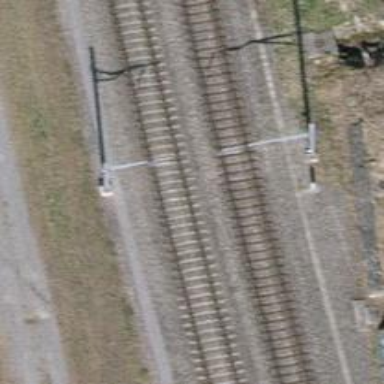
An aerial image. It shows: Solitary milestone along the railway.